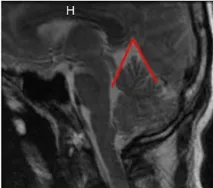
Initial imaging. (B) Initial (D4) MRI (3D arterial time-of-flight image): no arterial amputation favoring ischemic stroke.
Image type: radiology (mri)